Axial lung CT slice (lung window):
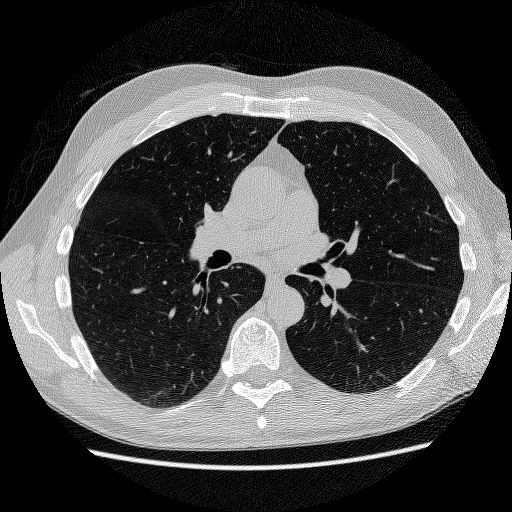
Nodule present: no